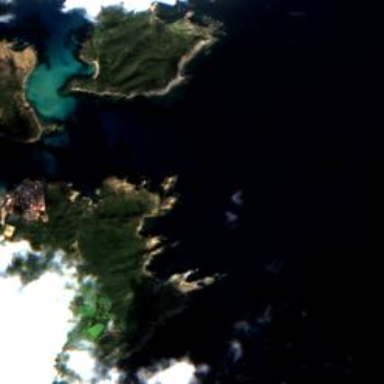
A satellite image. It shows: Beautiful bay with natural surroundings.